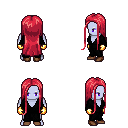
a pixel art fantasy rpg character, male body template, dark elf, purple skin, gray robe, teal pants, ruby red extra-long hairstyle, gold gloves, brown shoes, four views (front, back, left, right), 2x2 character sprite sheet, small pixel art, hard edges, no anti-aliasing